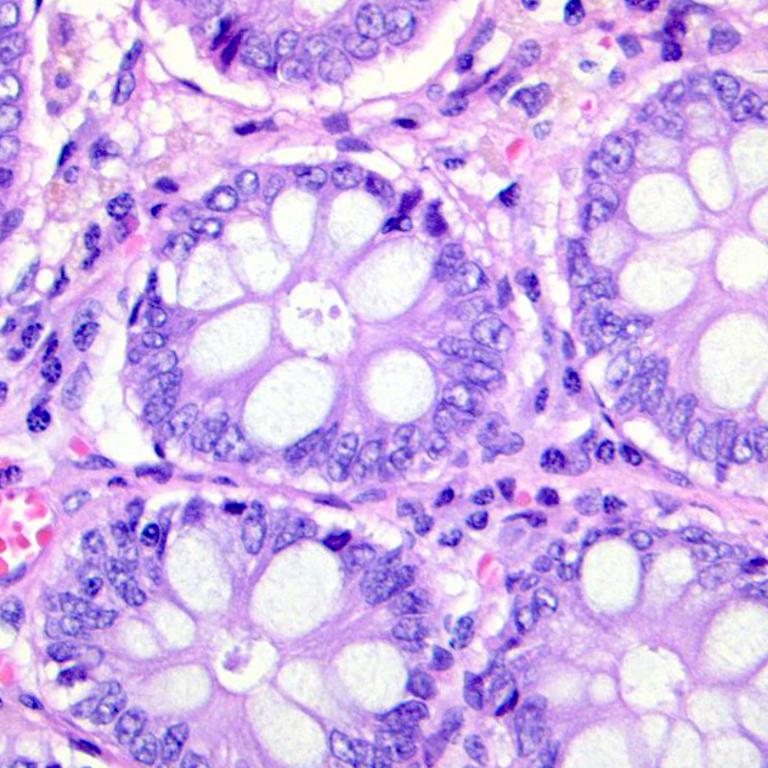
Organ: colon
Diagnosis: benign